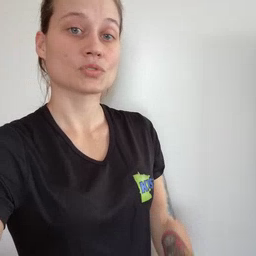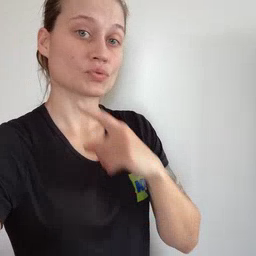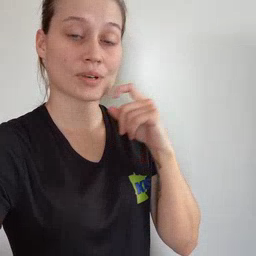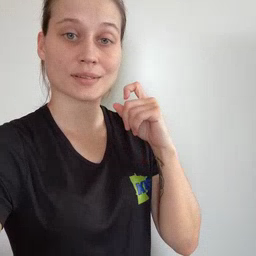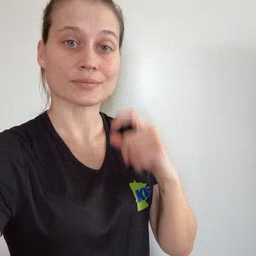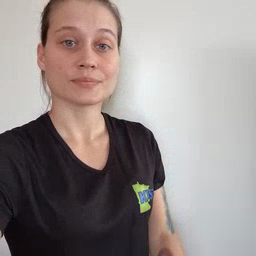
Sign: dry